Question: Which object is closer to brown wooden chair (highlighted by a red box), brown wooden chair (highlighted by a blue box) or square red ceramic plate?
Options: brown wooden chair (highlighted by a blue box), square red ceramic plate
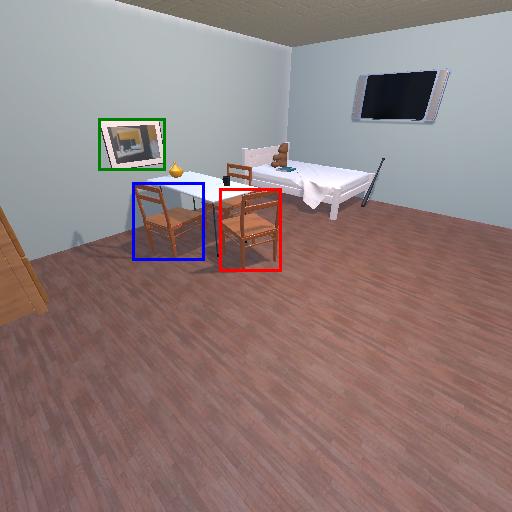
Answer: brown wooden chair (highlighted by a blue box)